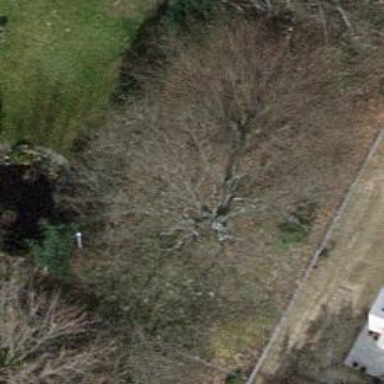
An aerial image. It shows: Evergreen needle-leaved tree.